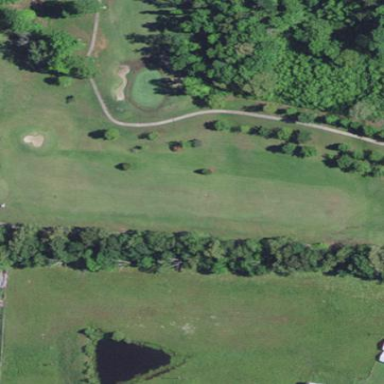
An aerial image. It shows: Area with grass used as rough in golf course.